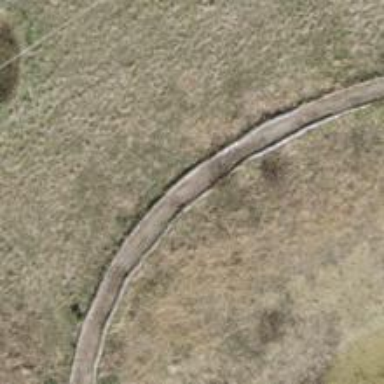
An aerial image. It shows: Path.